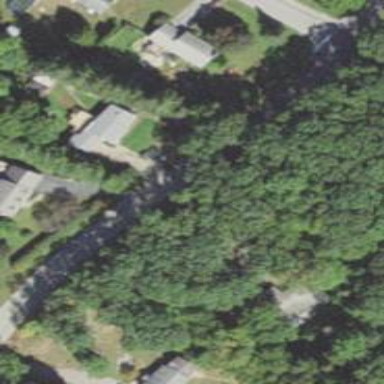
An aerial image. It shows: Residential driveway designated as service road.